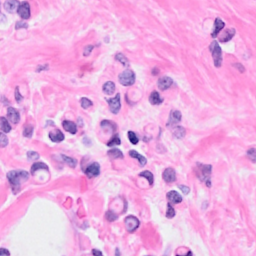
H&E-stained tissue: Breast